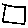
Label: square